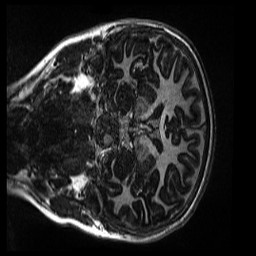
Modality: MP2RAGE
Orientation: coronal
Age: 9
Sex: female
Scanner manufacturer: siemens
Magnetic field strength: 3 T
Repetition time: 4 s
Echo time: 0.00303 s